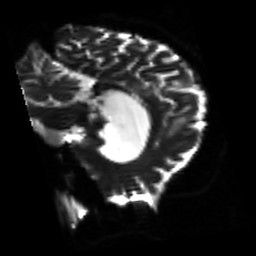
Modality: sbref
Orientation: sagittal
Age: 31
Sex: female
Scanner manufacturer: siemens
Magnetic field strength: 3 T
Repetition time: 4.5 s
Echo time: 0.103 s